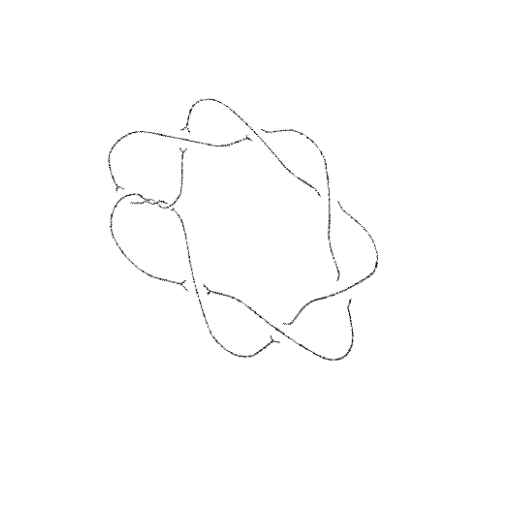
Crossing number: 10